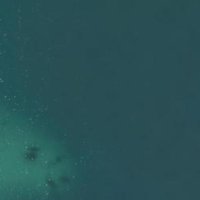
EUNIS habitat code: 14
Species observed at this site:
Tachybaptus ruficollis
Chroicocephalus ridibundus
Phalacrocorax carbo
Corvus corone
Larus michahellis
Cygnus olor
Podiceps cristatus
Fulica atra
Mareca strepera
Anas platyrhynchos
Aythya ferina
Aythya fuligula